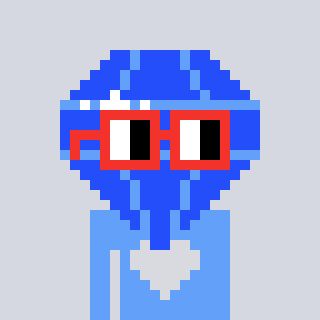
a pixel art character with square red glasses, a blue diamond-shaped head and a blue-colored body on a cool background